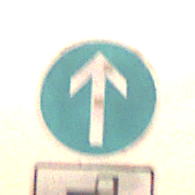
Verkehrszeichen: VorgeschriebeneFahrtrichtungGeradeaus
Zusatzzeichen unten: MehrspurigeFahrzeugeFrei8
Umgebung: Outdoor, Nature
Tageszeit: SunriseSunset
Wetter: PartlyCloudy
Licht: Natural
Jahreszeit: NotSpecified
Kontrast: LowContrast